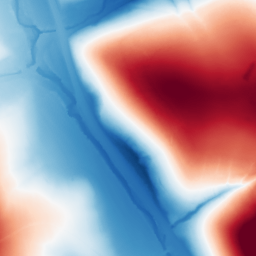
Category: classical
Decomposition family: gaussian
Decomposition parameters: sigma: 100
Upsampling method: bspline
Upsampling parameters: scale: 8
Upsampling scale: 8